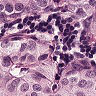
Metastatic tissue present: yes